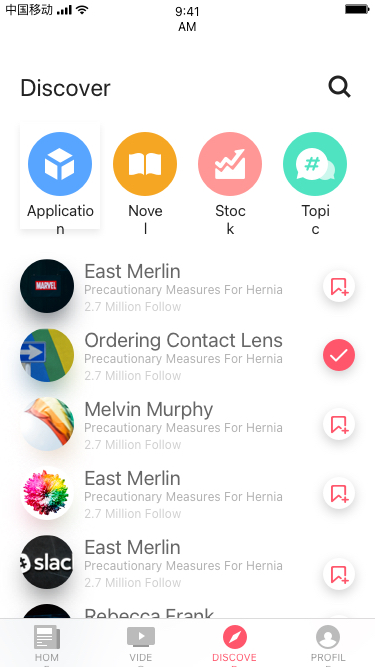
Text in this UI design:
Discover
Application
Novel
Stock
Topic
East Merlin
Precautionary Measures For Hernia
2.7 Million Follow
Ordering Contact Lens
Precautionary Measures For Hernia
2.7 Million Follow
Melvin Murphy
Precautionary Measures For Hernia
2.7 Million Follow
East Merlin
Precautionary Measures For Hernia
2.7 Million Follow
East Merlin
Precautionary Measures For Hernia
2.7 Million Follow
Rebecca Frank
Precautionary Measures For Hernia
2.7 Million Follow